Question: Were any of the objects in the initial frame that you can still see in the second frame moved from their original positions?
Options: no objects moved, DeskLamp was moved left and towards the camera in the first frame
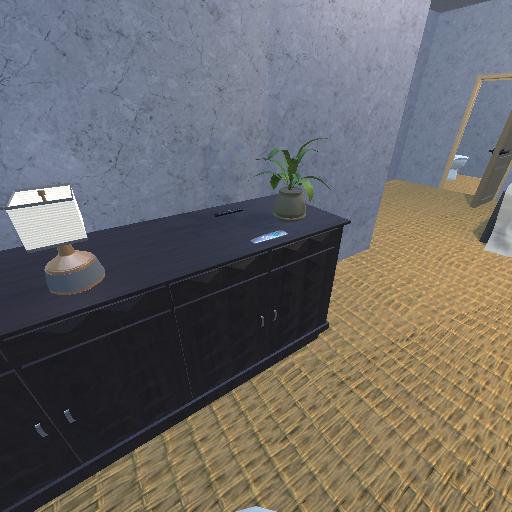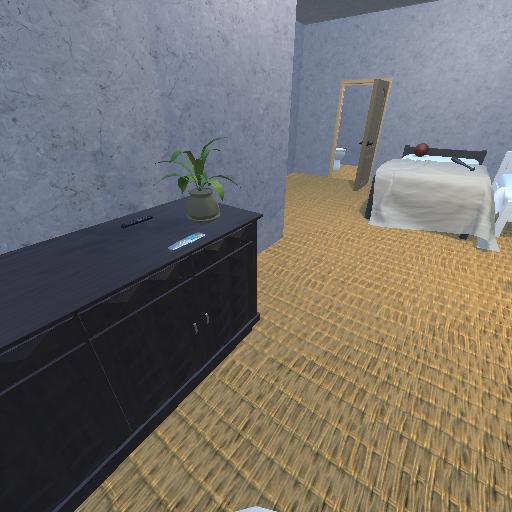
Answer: no objects moved